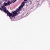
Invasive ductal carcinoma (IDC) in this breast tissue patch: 0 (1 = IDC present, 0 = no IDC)